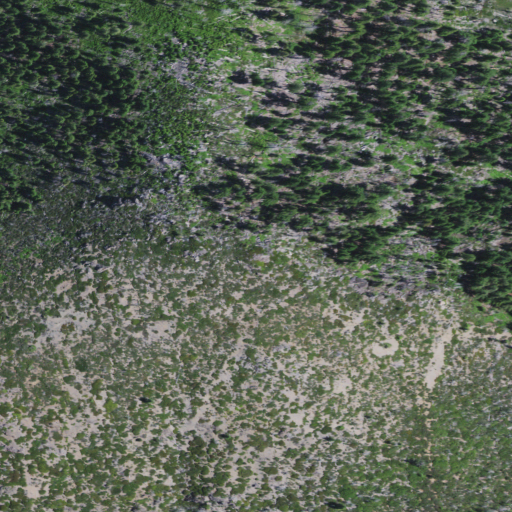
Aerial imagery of mountain in Oregon named Saddle Mountain containing shrub and evergreen forest